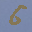
Label: 6